二年级 · 算术
下列两种饮料中, 哪个更贵?

4 瓶果汁

共 18 元

共 16 元

答: 两种饮料中 $(\quad)$ 更贵。
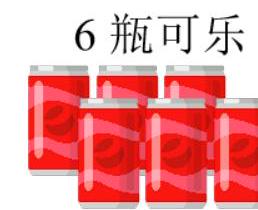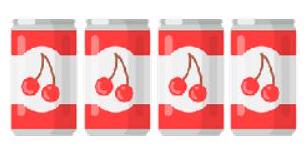
答案: 可乐: $18 \div 6=3$ (元)
答: 两种饮料中果汁更贵。